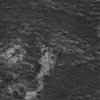
Label: not_dusty